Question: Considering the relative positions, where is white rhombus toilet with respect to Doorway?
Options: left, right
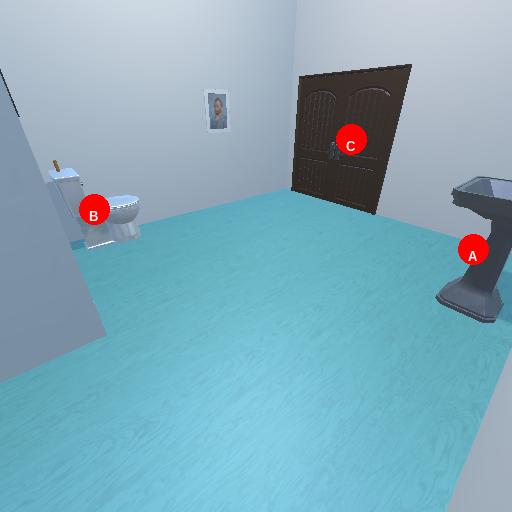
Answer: left